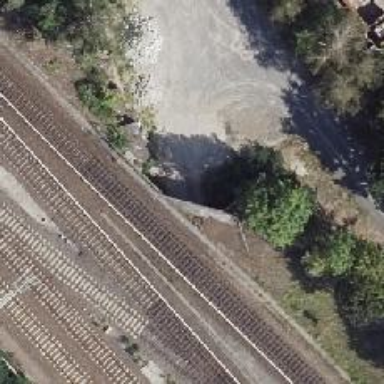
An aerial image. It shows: Abandoned railway tunnel located in yard. The historic railway had only one track.